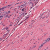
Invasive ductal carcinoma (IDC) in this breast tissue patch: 1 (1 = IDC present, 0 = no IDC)